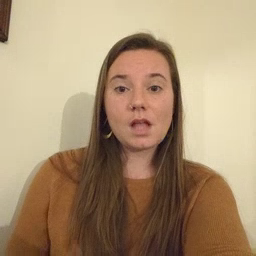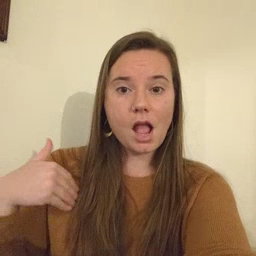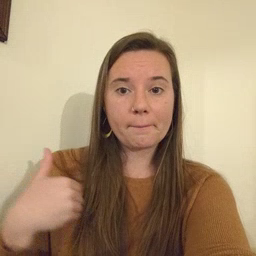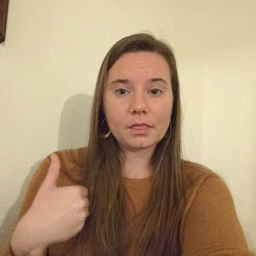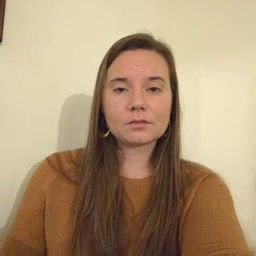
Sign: animal